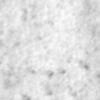
Label: no_change